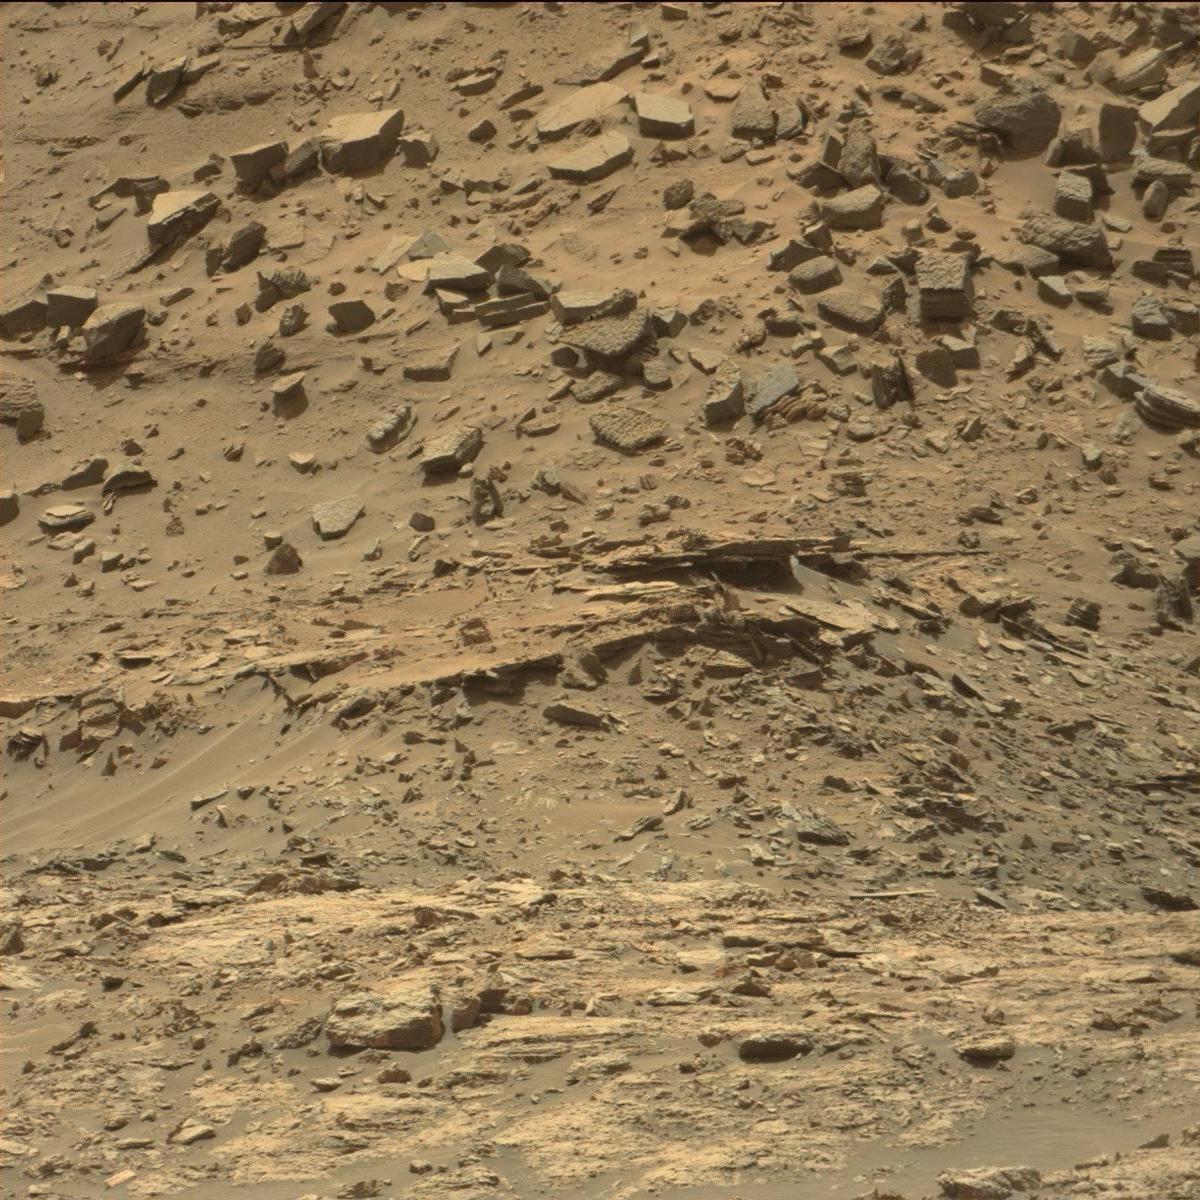
Terrain classes present: Bedrock, Rock, Sand / Soil